Field crop: maize
Growth stage: 2
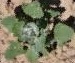
Species: chenopodium